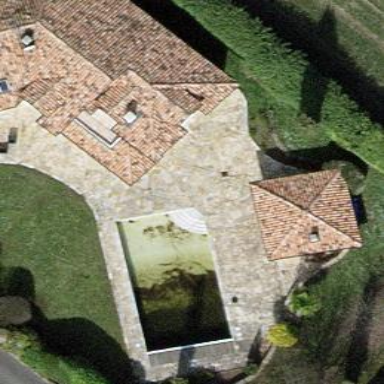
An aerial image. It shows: Swimming pool located in leisure land.